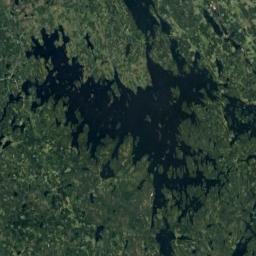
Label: lake